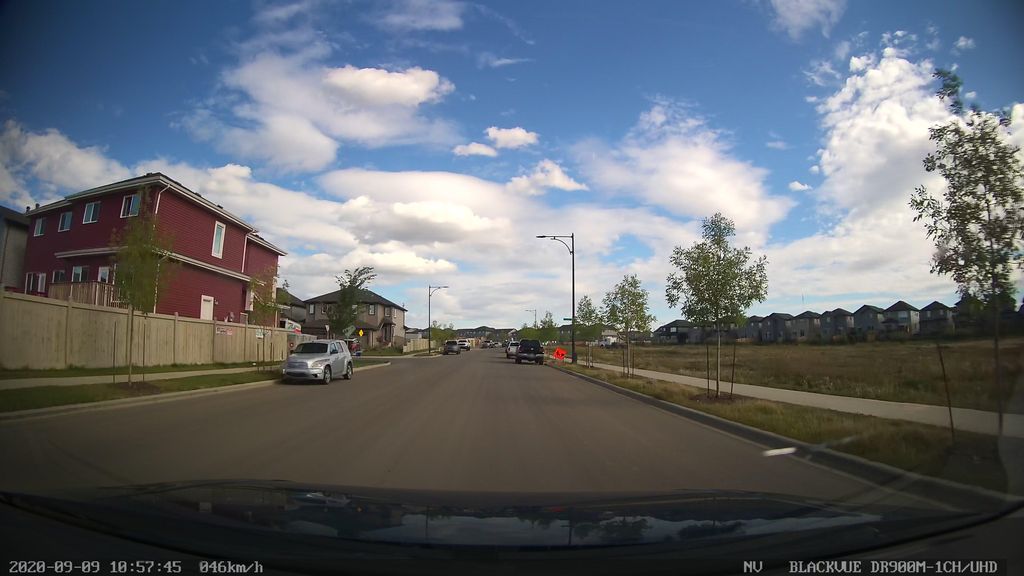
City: edmonton